Field crop: maize
Growth stage: 2
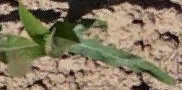
Species: maize